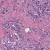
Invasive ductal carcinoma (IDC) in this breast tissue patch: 1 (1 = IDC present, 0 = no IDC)